Interaction volume radius: 10 \u00c5
Interaction volume height: 15 \u00c5
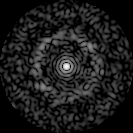
Disorder parameter: 0.8251